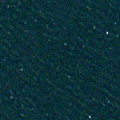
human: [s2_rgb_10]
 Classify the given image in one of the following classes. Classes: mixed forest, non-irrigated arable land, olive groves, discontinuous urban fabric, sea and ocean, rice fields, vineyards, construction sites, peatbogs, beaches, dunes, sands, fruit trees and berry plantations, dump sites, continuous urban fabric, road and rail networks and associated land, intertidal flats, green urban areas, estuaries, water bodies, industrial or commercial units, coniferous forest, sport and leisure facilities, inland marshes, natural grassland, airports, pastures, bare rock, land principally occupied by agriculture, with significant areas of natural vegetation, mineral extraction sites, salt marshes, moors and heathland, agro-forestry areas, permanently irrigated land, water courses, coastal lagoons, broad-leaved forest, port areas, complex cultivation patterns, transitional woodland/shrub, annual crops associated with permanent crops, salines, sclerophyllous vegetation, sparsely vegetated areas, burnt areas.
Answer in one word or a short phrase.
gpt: sea and ocean